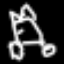
Label: frog